Field crop: maize
Growth stage: 2
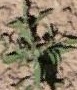
Species: atriplex